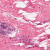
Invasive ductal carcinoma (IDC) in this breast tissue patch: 0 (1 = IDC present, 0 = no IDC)